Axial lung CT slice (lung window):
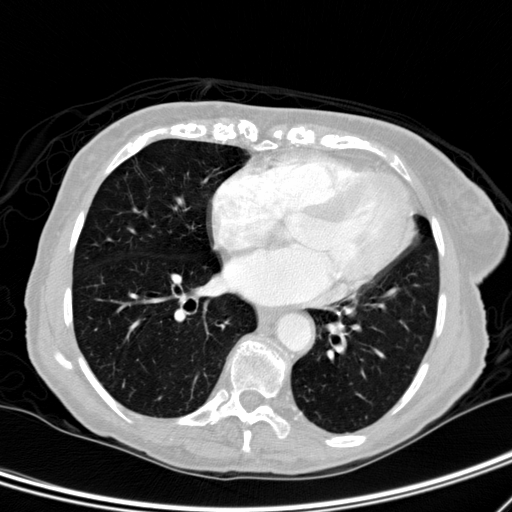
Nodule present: no